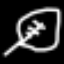
Label: leaf